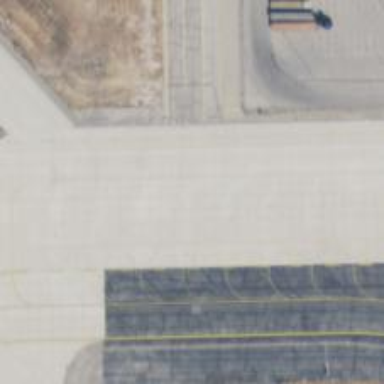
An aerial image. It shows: Image of taxiway at airport.